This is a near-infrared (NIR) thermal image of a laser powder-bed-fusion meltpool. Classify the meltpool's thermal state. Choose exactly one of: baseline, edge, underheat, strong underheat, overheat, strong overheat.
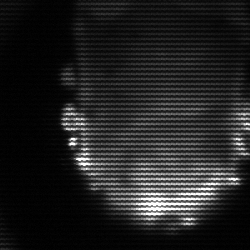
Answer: baseline